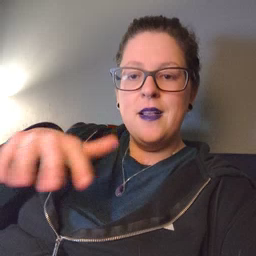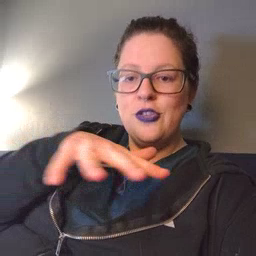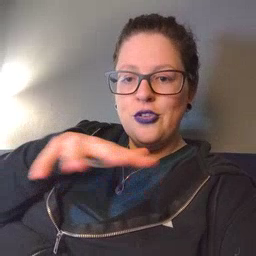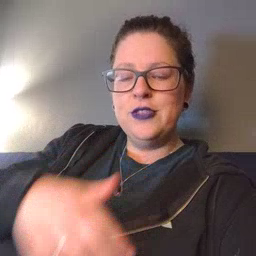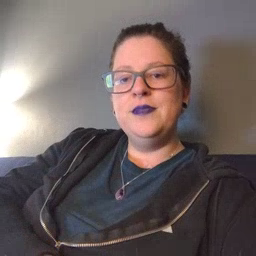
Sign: backyard